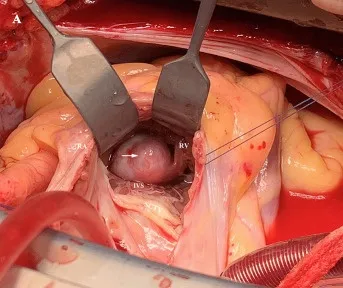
(A) The mass located in the right ventricle and was attached to the interventricular septum (white arrow).
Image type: medical_photograph (other_medical_photograph)